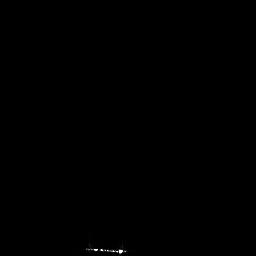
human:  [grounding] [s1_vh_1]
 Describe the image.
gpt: In the satellite image, there is  <ref>1 medium ship </ref> <box>[[31, 93, 50, 99, 0]]</box> located at bottom.